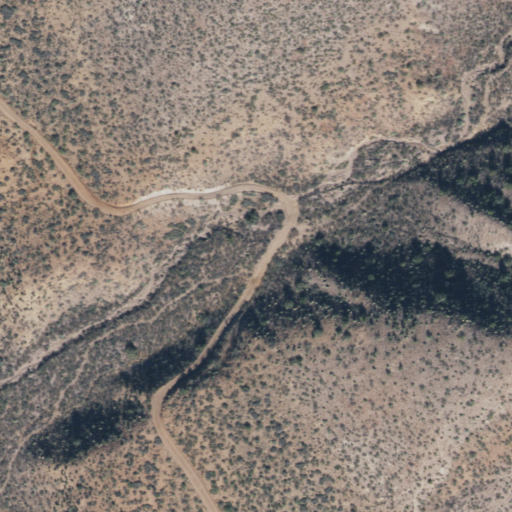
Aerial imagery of valley in Arizona named Leisure Canyon containing only shrub